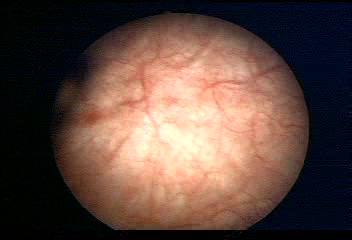
Modality: WLC
Class: Normal mucosa
Bladder cancer association: No